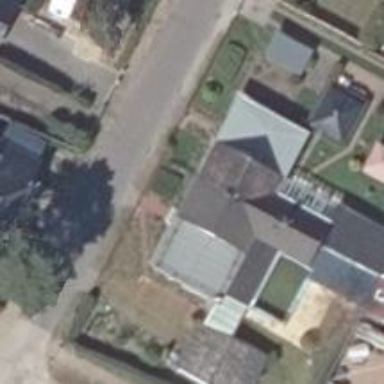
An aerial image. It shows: Semi-detached house with gabled roof.